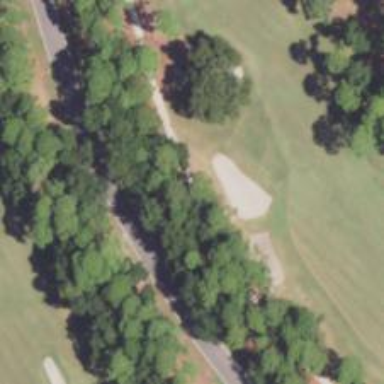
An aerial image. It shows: Path for both road and golf.